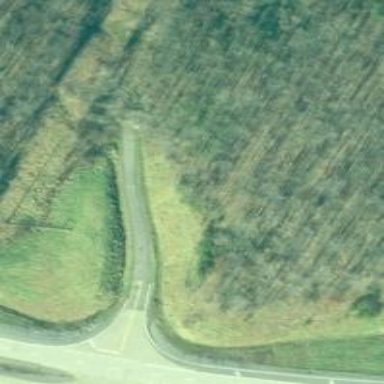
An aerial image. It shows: View of road.